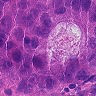
Metastatic tissue present: yes